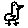
Label: bird